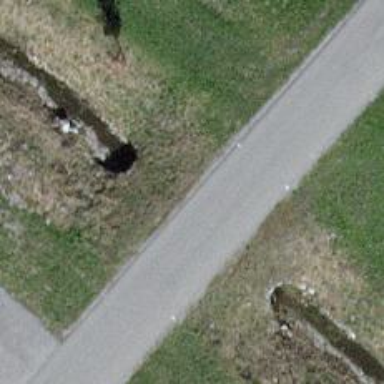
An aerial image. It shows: Tunnel underpassing drain waterway.